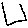
Label: square